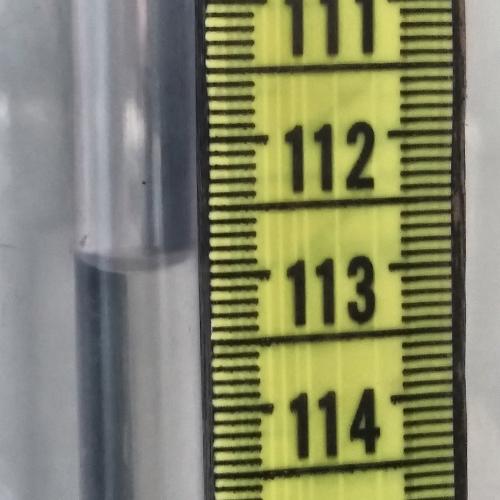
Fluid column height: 112.9 cm